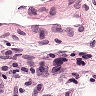
Metastatic tissue present: no